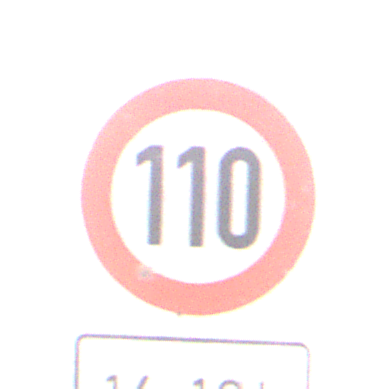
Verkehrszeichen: Geschwindigkeit110
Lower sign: ZeitangabenOhneBeschraenkungAufWochentage1
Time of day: MorningAfternoon
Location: Roofed (Urban)
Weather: PartlyCloudy
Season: NotSpecified
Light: Natural